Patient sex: M
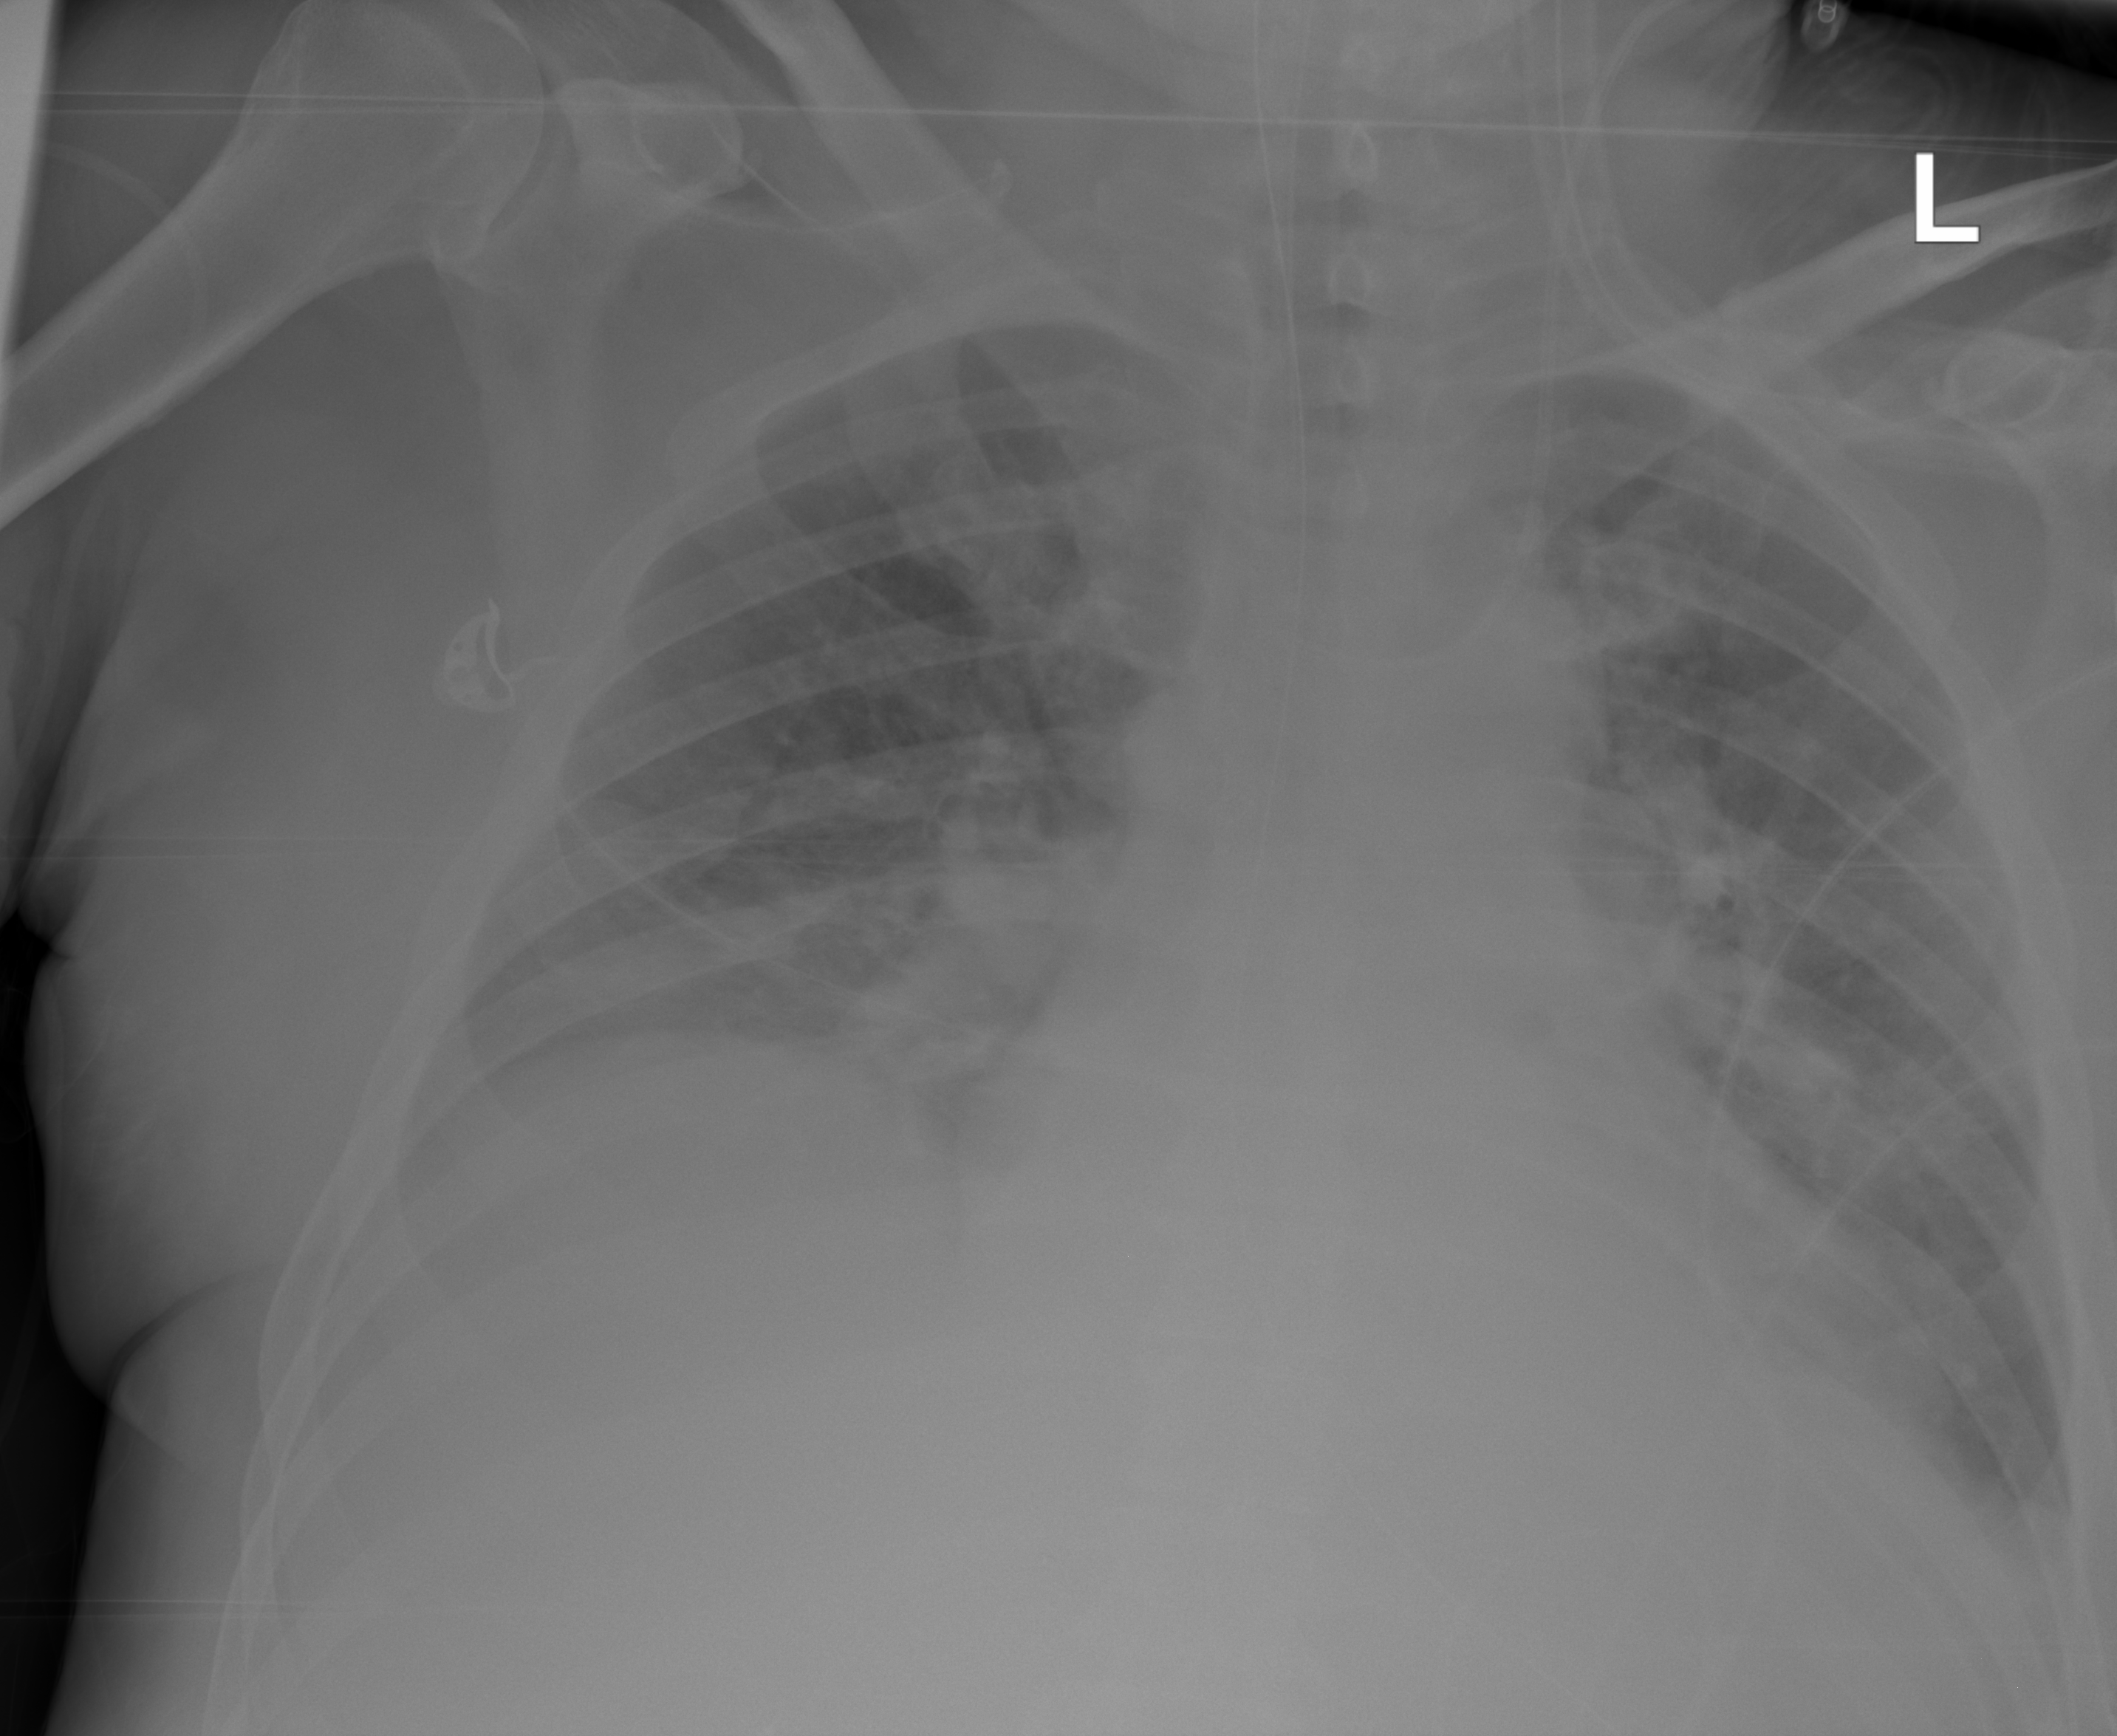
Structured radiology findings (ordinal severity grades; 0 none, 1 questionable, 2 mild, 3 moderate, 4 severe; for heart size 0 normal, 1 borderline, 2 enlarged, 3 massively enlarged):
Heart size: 2
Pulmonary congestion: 2
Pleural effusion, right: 0
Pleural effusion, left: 2
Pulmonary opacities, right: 2
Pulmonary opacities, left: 2
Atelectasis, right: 2
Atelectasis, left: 2